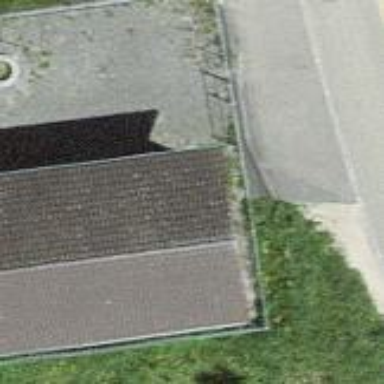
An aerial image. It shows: Service building.